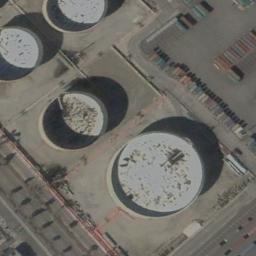
Label: storage tanks